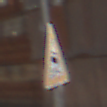
Verkehrszeichen: SchleuderOderRutschgefahr
Umgebung: Outdoor, Nature
Tageszeit: MorningAfternoon
Wetter: Clear
Licht: Natural
Jahreszeit: Summer
Kontrast: HighContrast